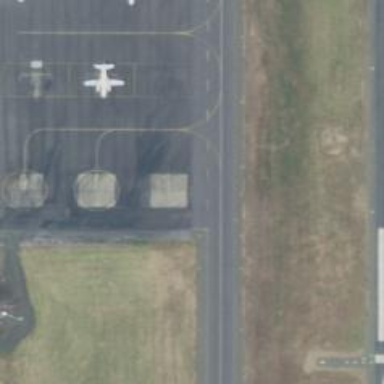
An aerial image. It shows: Image of taxiway at airport.